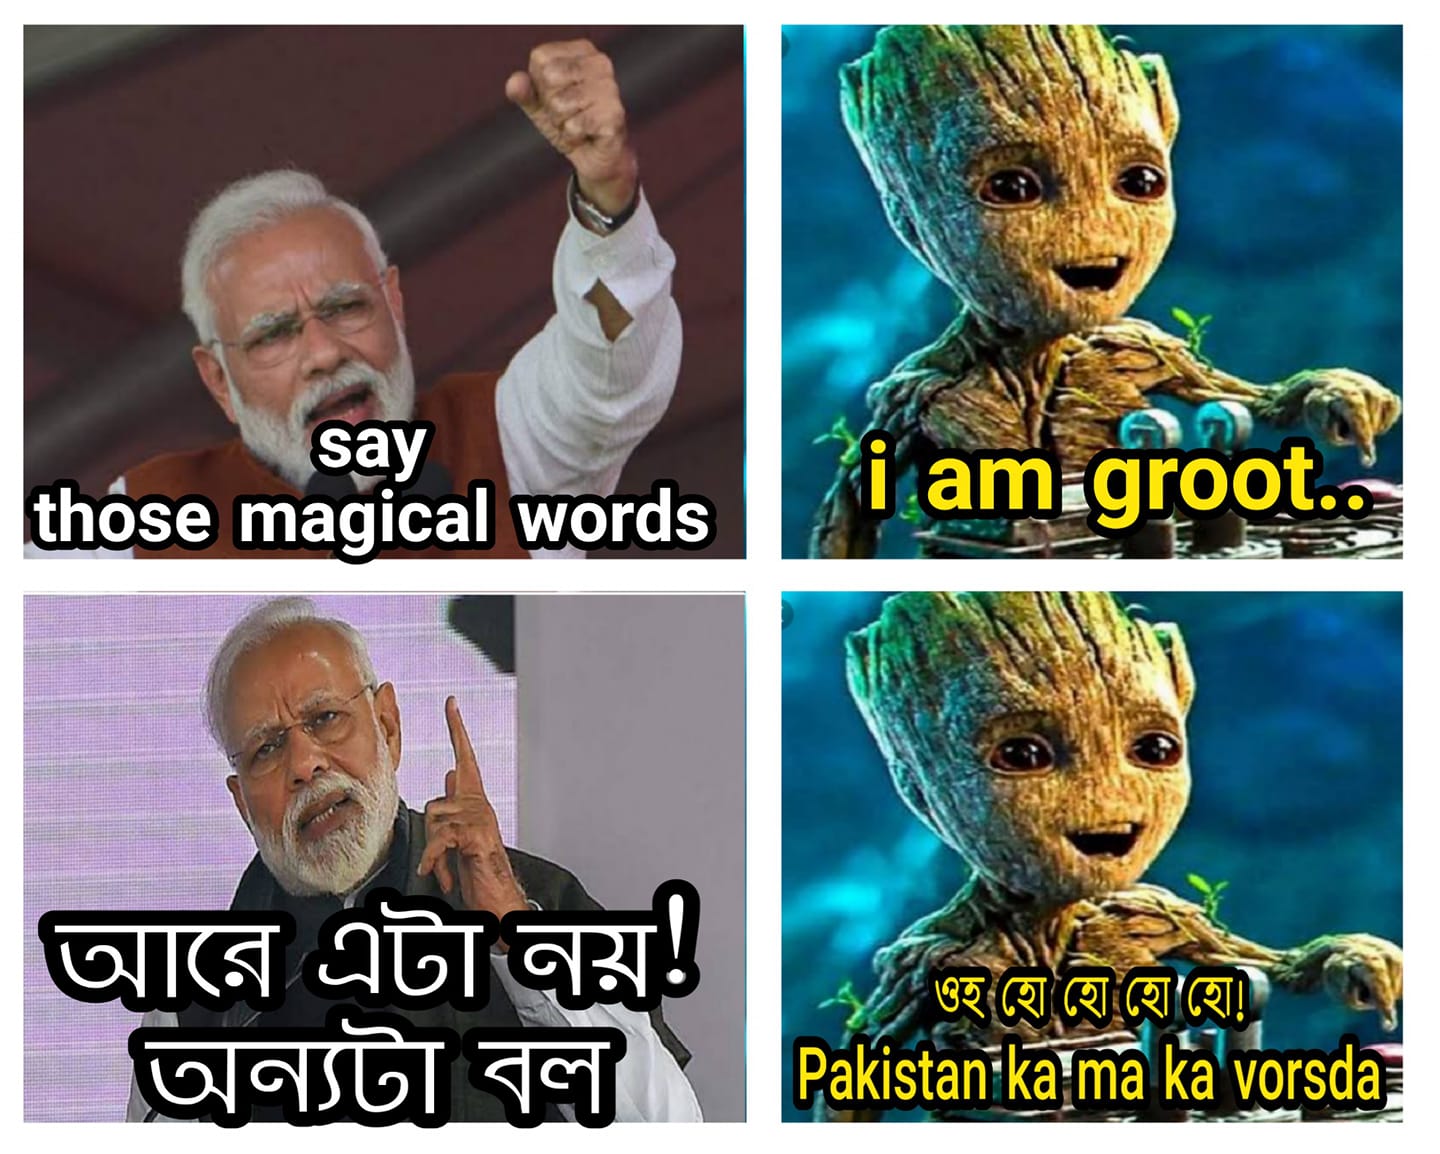
Caption: say those magical words    i am groot.. আরে এটা নয় !  অন্যটা বল   ওহ হো হো হো হো       Pakistan ka ma ka vorsda
Label: hate